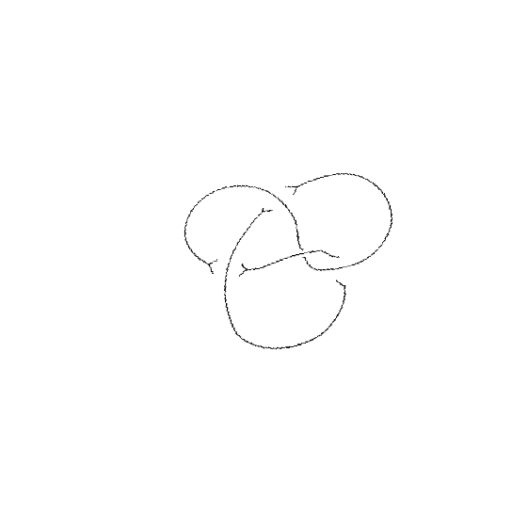
Crossing number: 4